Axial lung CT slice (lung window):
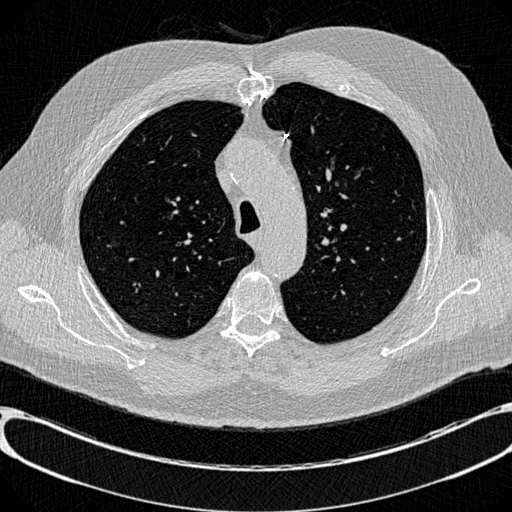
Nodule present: no